Question: If I type a method name that does not exist, Eclipse always offers me a quick fix (ctrl+1 or cmd+1) to create the method. For example, if I type 'handleIntent' which is a non-existant method, Eclipse suggests .
However, in certain cases, Eclipse also suggests a quick fix that offers a different method as if I typed the name wrongly. In the above example Eclipse suggests as the first suggestion.
After using Eclipse for so long, I'm accustomed to pressing ctrl+1 (or cmd+1) then Enter to create a new method. The spelling fix suggestion prevents me from doing that, and I can't predict beforehand whether Eclipse would offer me that spelling fix. I'm looking for a way to disable that spelling fix suggestion.

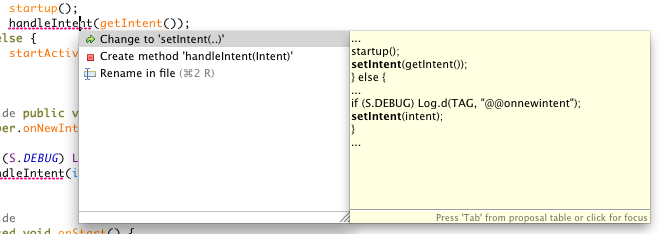
Answer: A plugin can contribute a quick fix processor (extension point 'org.eclipse.jdt.ui.quickFixProcessors') that will propose quick fixes to solve a warning or an error in an editor.
The jdt ui plugin contributes two of those, a default quick fix processor and a spelling quick fix processor. It assume that those are used to populate the list of available quick fixes in java source code documents.
Unfortunatly (for you) they are two big collections of fixes and proposals and there doesn't seem to be a property or mechanism to switch on/off individual fix proposals or to control the ordering.